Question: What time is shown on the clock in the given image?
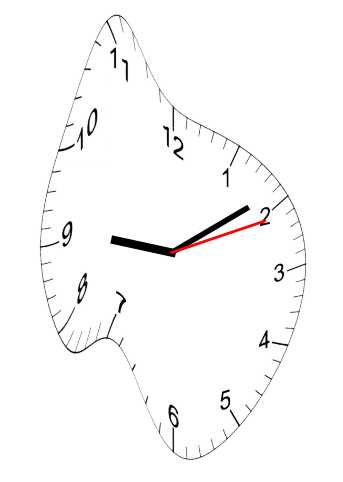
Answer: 09:09:11